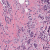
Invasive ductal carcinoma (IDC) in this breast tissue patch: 1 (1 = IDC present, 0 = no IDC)